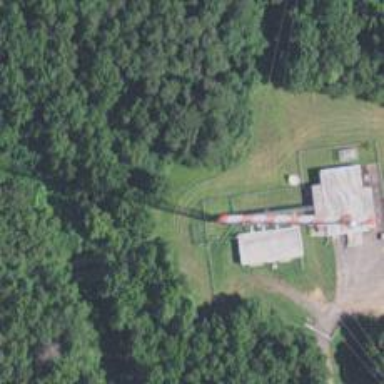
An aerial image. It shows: Man-made mast used for communication purposes.